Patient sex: M
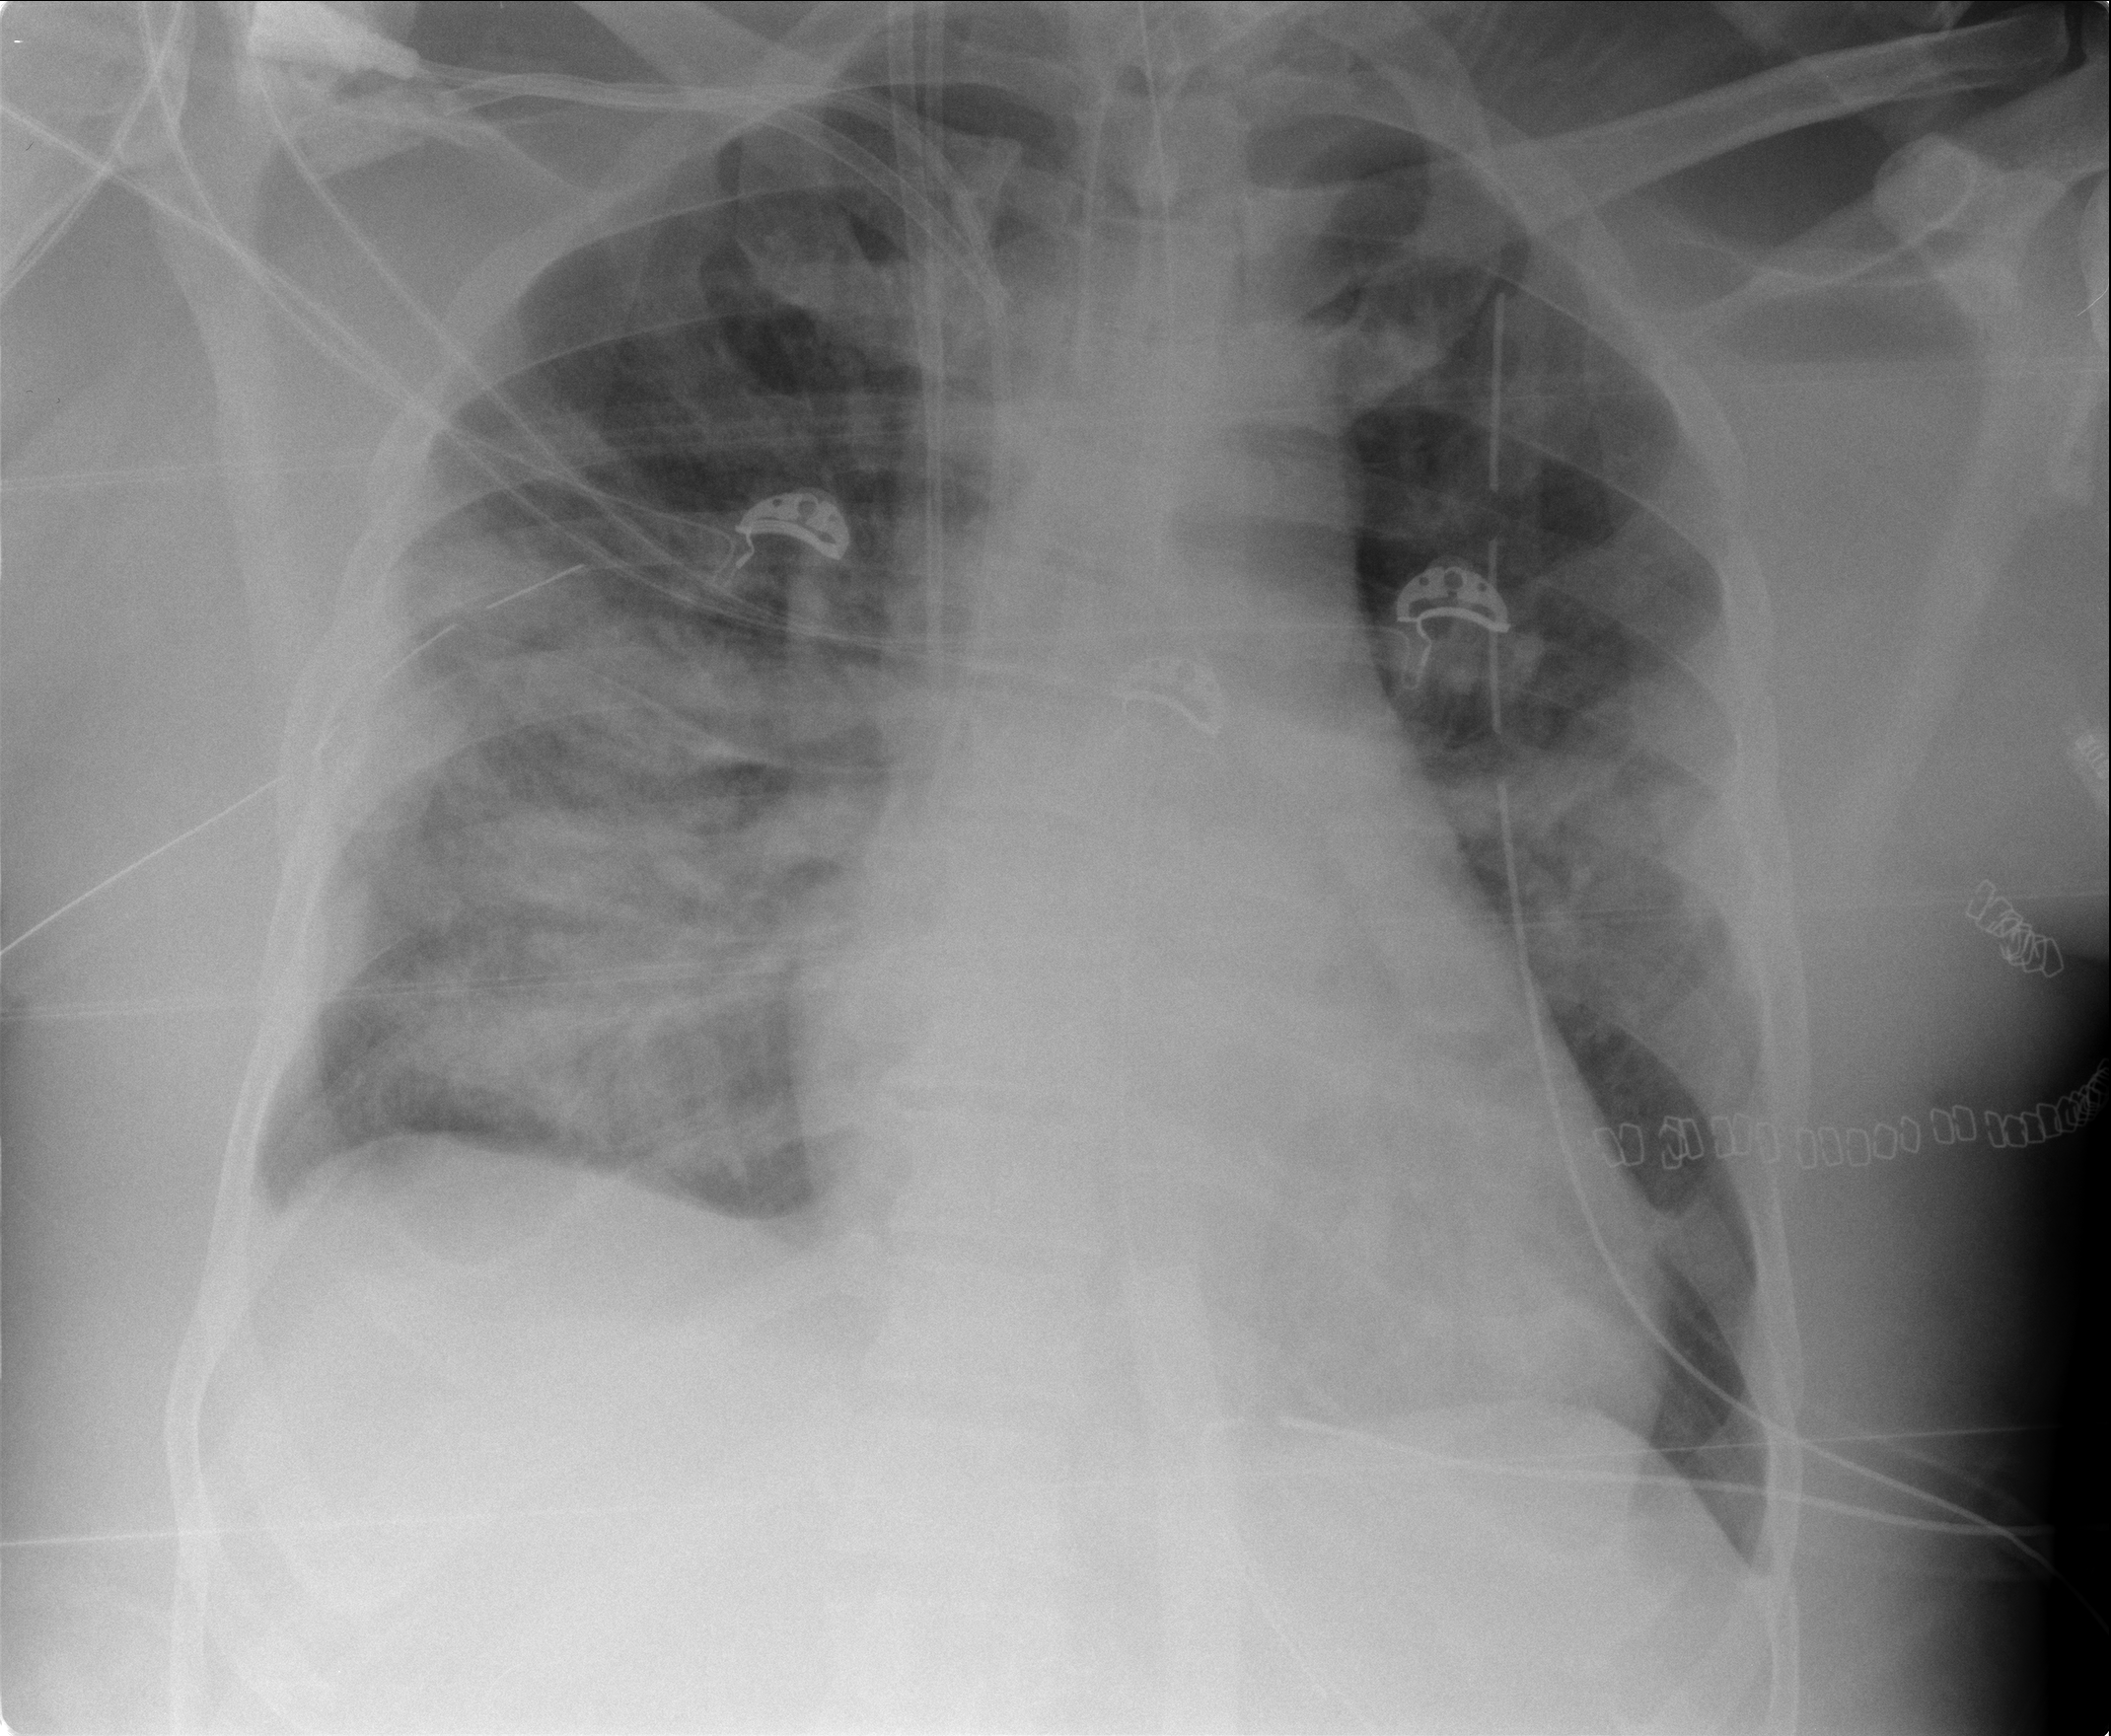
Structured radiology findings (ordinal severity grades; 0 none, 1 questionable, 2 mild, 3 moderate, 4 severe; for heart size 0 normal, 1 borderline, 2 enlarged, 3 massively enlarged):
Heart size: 2
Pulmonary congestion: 0
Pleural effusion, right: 0
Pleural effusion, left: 0
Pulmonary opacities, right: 3
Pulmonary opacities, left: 3
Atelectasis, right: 0
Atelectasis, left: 0